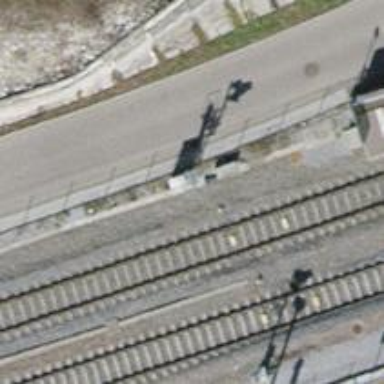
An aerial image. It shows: Railway signal.